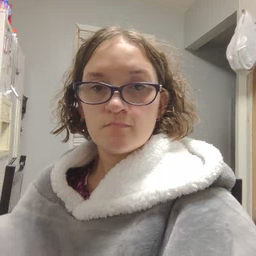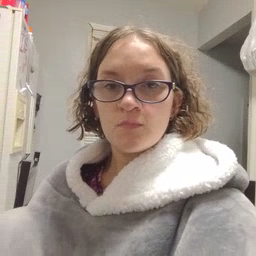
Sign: story